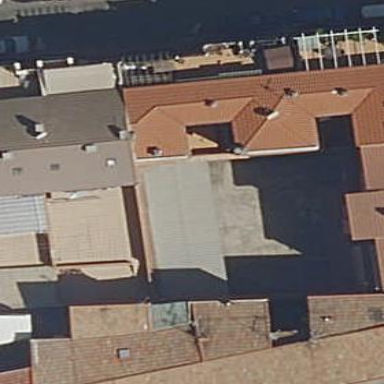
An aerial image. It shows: View of roof of building.